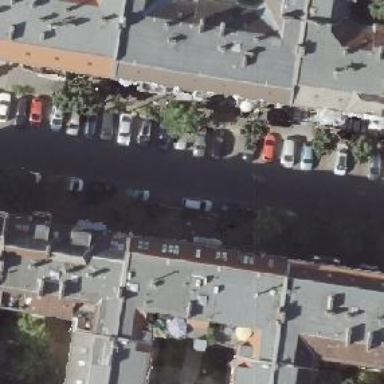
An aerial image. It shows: Street-side parallel parking area.